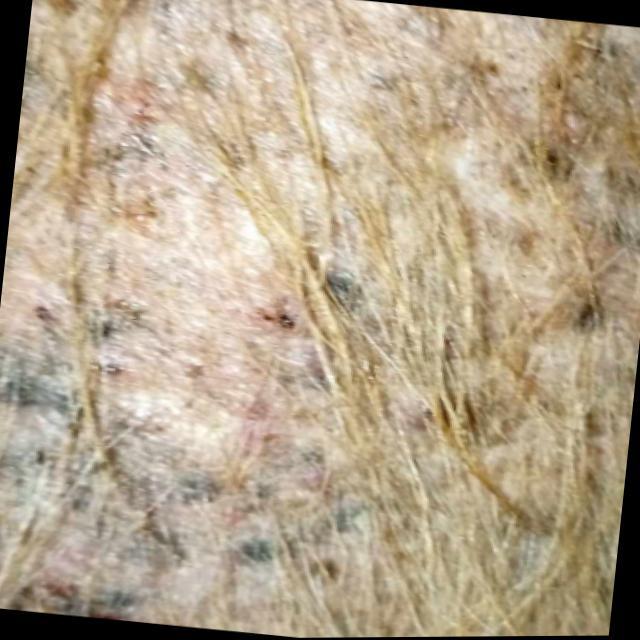
Canine demodicosis (Demodex mange) — caused by Demodex canis mites. Presents with alopecia, follicular papules, pustules, and comedones. Often localized on face and forelimbs.